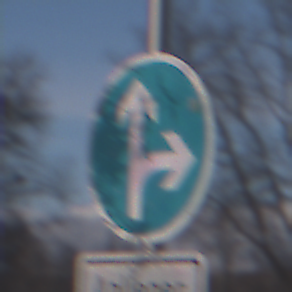
Verkehrszeichen: VorgeschriebeneFahrtrichtungGeradeausOderRechts
Zusatzzeichen unten: PersonengruppenFrei1
Umgebung: Outdoor, Nature
Tageszeit: MorningAfternoon
Wetter: PartlyCloudy
Licht: Natural
Jahreszeit: NotSpecified
Kontrast: HighContrast